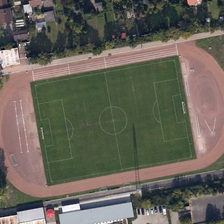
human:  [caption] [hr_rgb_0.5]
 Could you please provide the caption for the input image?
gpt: there's a green football field on the red track .

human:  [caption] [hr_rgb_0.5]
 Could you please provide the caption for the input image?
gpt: there is a teaching building in front of the playground .

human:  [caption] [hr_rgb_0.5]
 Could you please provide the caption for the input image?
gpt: there is a teaching building in front of the playground .

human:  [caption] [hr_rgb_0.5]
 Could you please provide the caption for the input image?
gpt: there's a green football field on the red track .

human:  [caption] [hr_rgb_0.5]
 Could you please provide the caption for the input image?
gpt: there's a green football field on the red track .